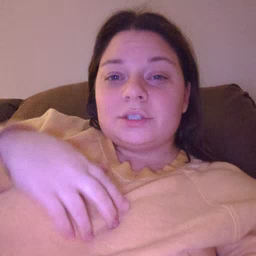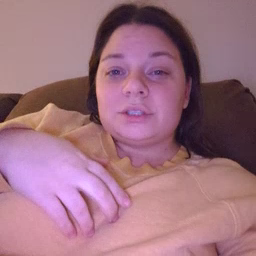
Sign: table